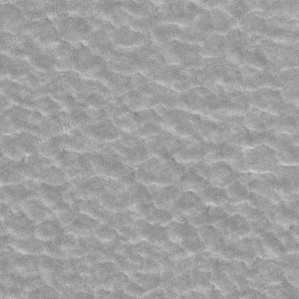
Label: frost